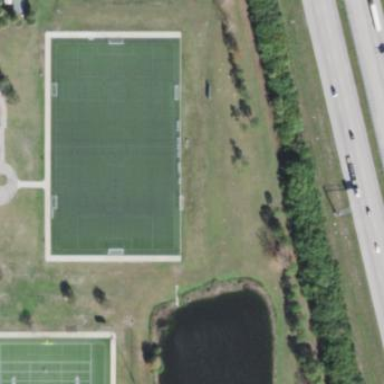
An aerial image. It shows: Soccer pitch for leisureland activities.